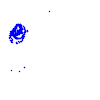
Particle: kaon